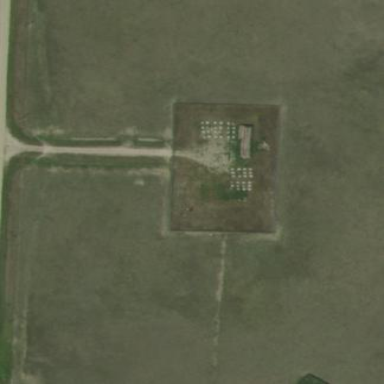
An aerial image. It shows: Farmyard enclosed by fence.